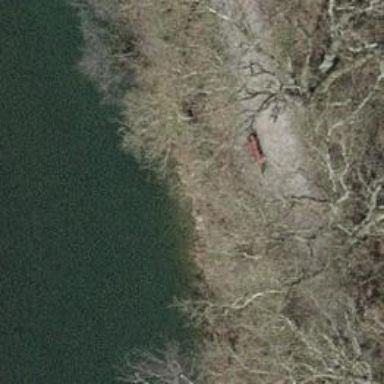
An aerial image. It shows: Red bench.